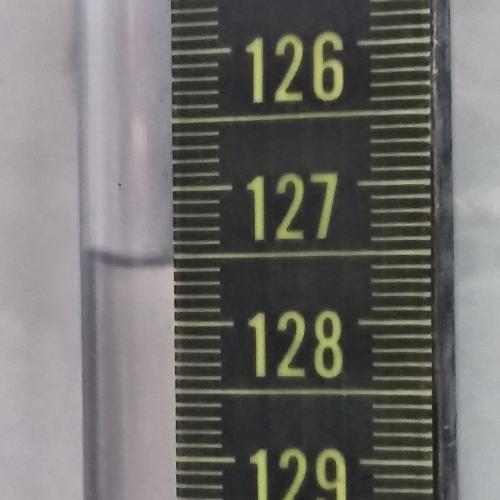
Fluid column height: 127.6 cm